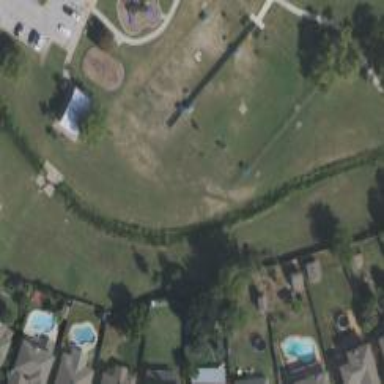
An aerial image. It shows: Dog park enclosed by chain-link fence.